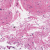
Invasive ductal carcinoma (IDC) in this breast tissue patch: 0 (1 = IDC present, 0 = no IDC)